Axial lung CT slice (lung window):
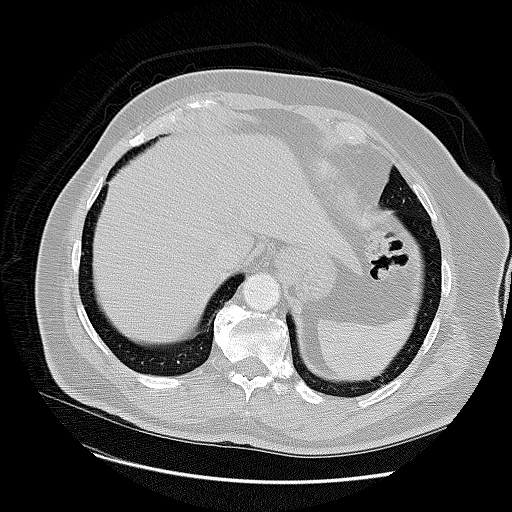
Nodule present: no